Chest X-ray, PA view. Patient: 36 years old, sex F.
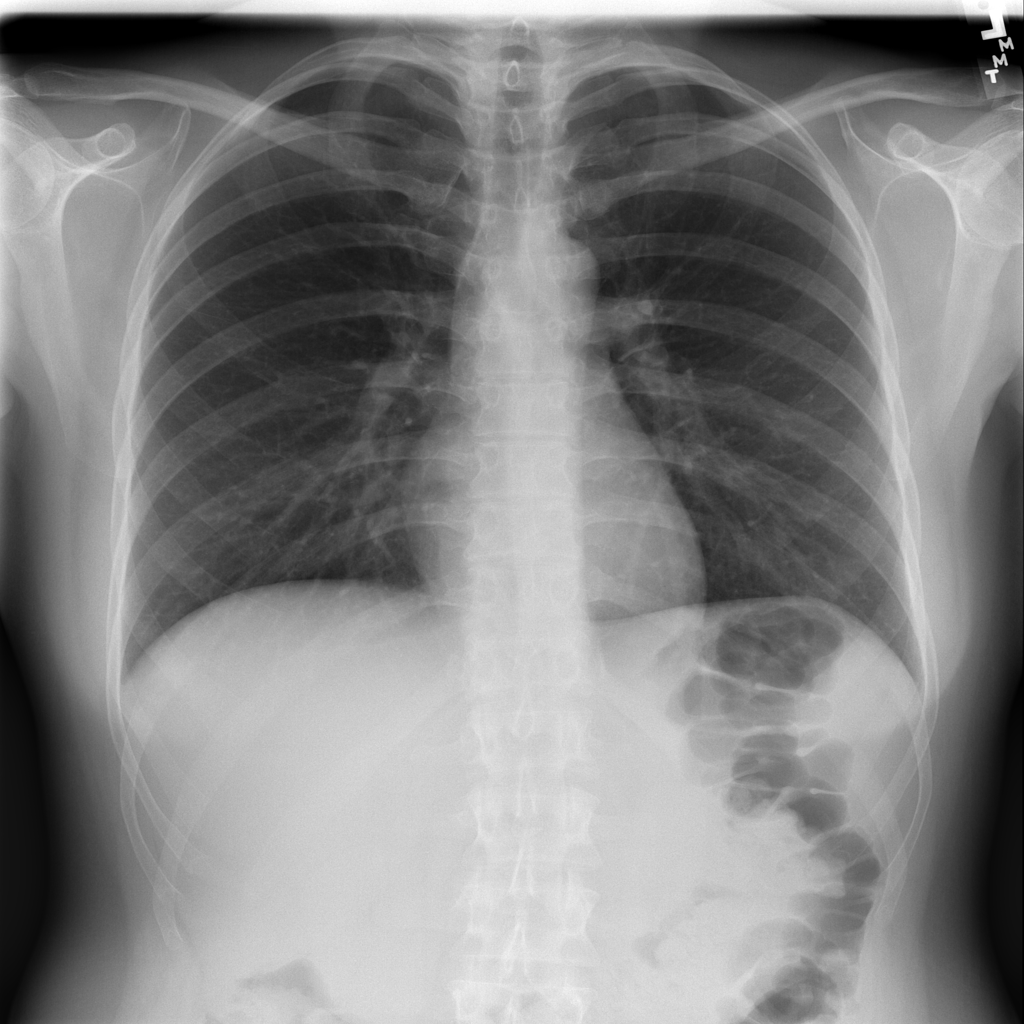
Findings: No Finding